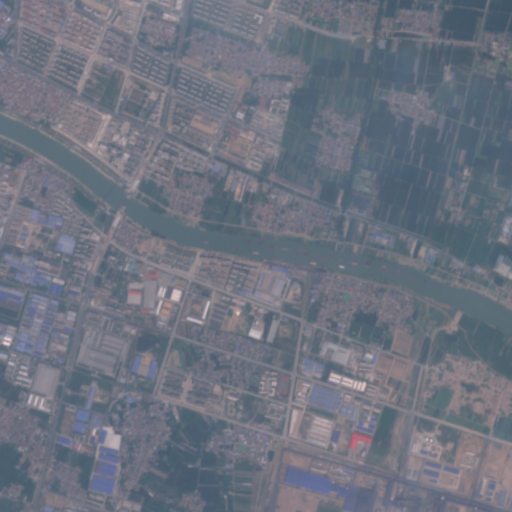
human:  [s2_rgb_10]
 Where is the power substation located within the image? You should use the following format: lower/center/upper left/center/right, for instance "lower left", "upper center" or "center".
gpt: The power substation is located in the lower left of the image.
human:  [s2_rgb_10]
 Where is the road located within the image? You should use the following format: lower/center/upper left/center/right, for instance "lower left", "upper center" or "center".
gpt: There is no road in the image.